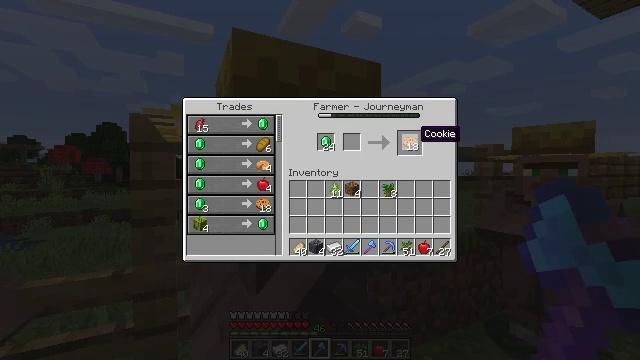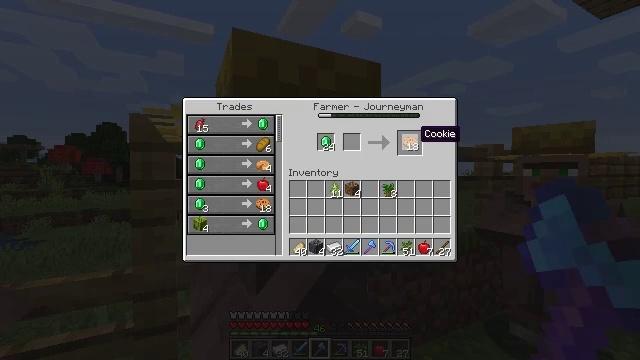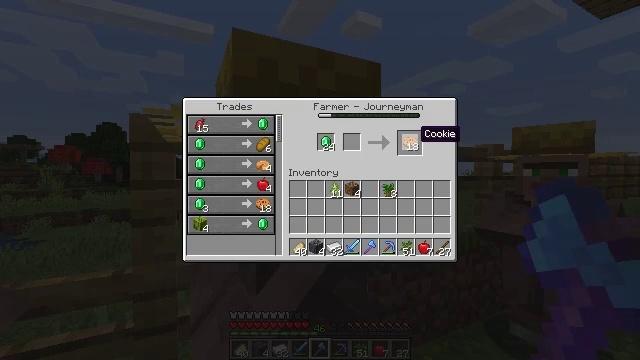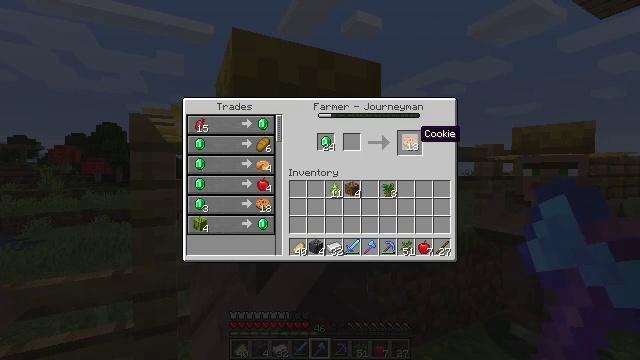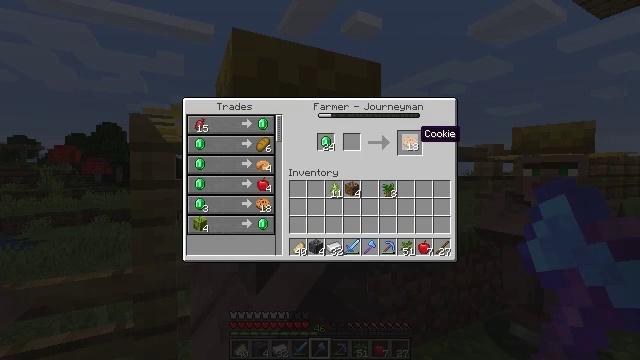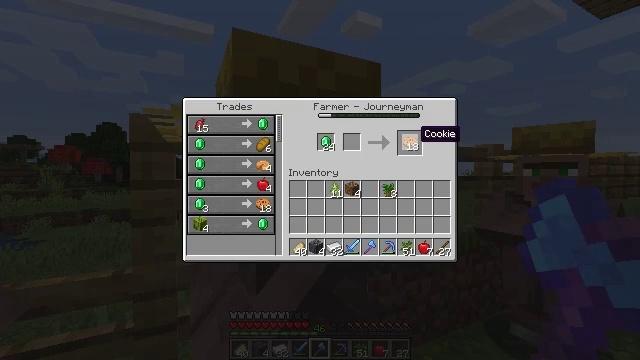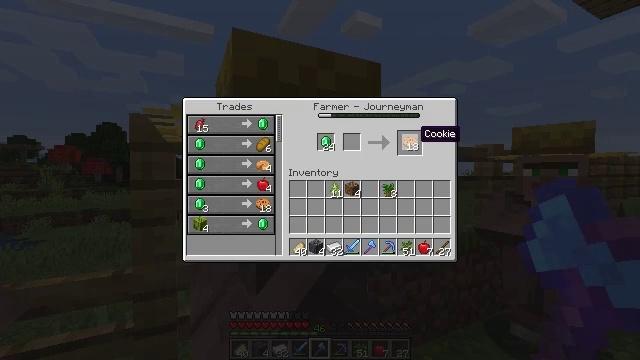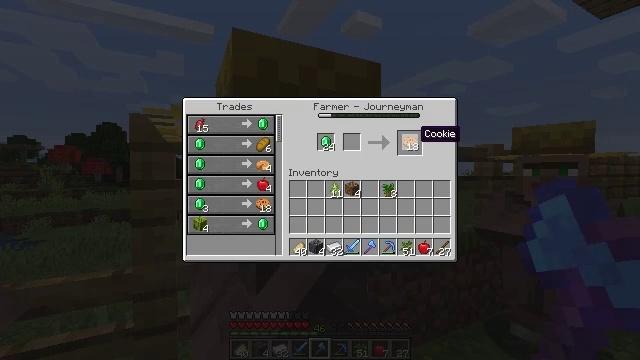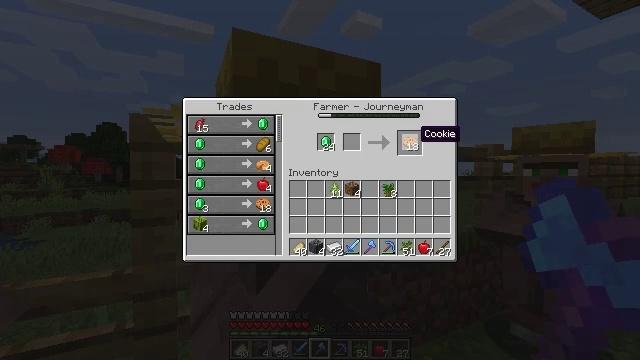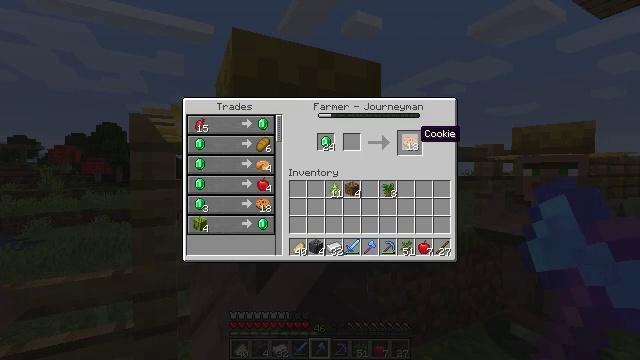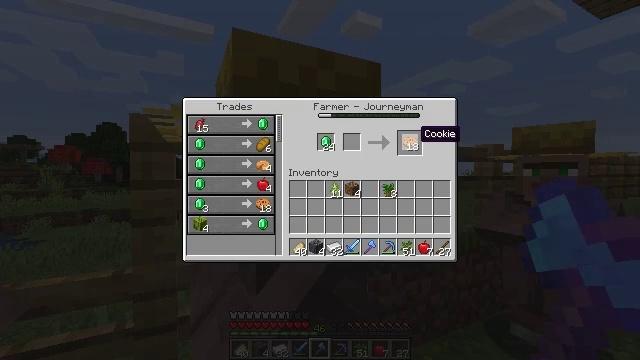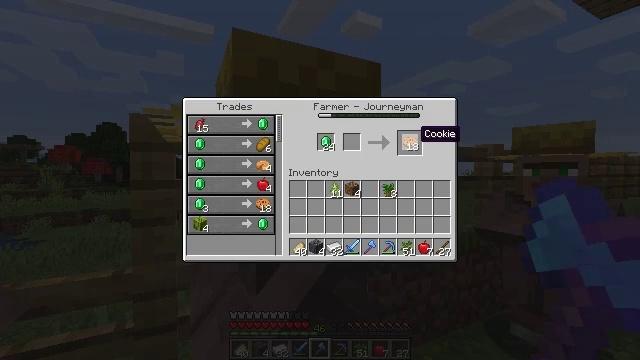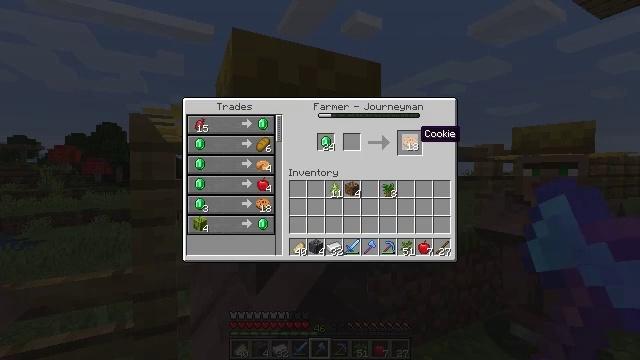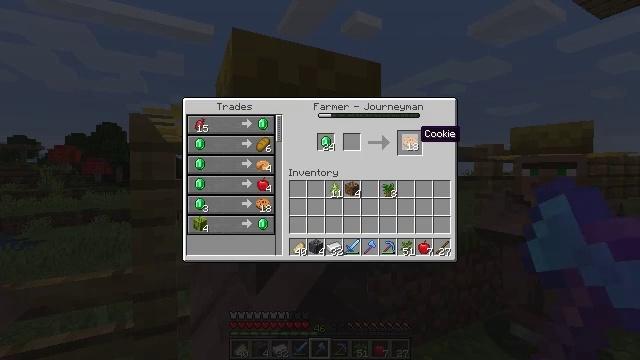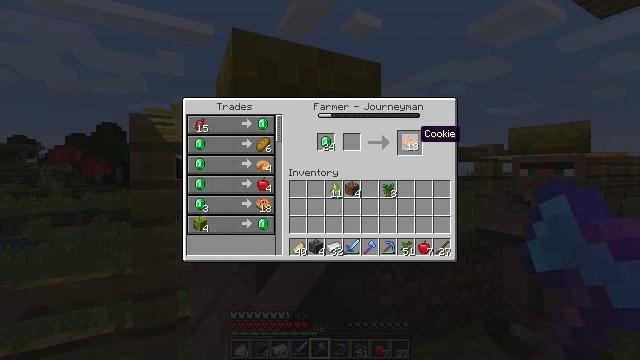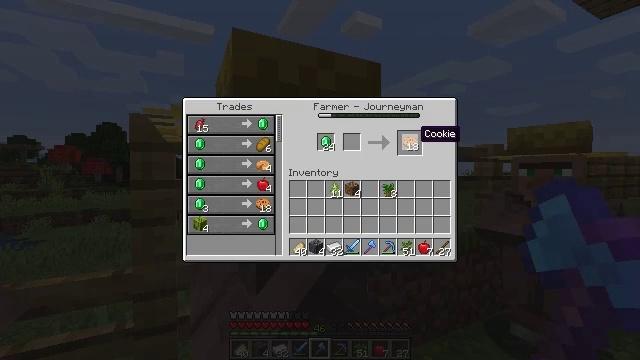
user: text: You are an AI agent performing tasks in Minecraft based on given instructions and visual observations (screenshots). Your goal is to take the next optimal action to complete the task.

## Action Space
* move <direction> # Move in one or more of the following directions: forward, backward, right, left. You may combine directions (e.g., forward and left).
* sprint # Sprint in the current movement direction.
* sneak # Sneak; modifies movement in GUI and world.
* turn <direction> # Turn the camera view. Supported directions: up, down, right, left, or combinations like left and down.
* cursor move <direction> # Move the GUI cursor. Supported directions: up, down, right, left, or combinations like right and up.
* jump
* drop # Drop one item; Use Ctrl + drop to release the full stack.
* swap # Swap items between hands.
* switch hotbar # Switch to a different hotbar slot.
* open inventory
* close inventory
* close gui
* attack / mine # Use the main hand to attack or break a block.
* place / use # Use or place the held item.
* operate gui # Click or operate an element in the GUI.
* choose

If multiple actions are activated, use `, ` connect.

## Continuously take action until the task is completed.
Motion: motion action
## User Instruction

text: Put ingredients in the crafting grid to get a cookie.
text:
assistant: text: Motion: sneak
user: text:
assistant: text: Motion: sneak
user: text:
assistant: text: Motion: sneak
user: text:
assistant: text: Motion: sneak
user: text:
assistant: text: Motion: sneak
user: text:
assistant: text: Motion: sneak
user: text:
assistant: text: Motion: sneak
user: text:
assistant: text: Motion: sneak
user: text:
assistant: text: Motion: sneak
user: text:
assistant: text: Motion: sneak
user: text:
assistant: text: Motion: sneak
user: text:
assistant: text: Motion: sneak
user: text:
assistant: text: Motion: sneak
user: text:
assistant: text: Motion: sneak
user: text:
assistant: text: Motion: sneak
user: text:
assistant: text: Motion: sneak
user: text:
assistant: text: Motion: sneak
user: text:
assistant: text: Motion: sneak
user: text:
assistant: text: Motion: sneak
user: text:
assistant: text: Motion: sneak
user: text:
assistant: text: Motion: sneak
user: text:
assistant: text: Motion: sneak
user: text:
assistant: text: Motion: sneak, operate gui
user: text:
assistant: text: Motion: sneak, operate gui
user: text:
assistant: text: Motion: sneak
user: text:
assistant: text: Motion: sneak
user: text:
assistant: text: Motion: sneak
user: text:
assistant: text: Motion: sneak